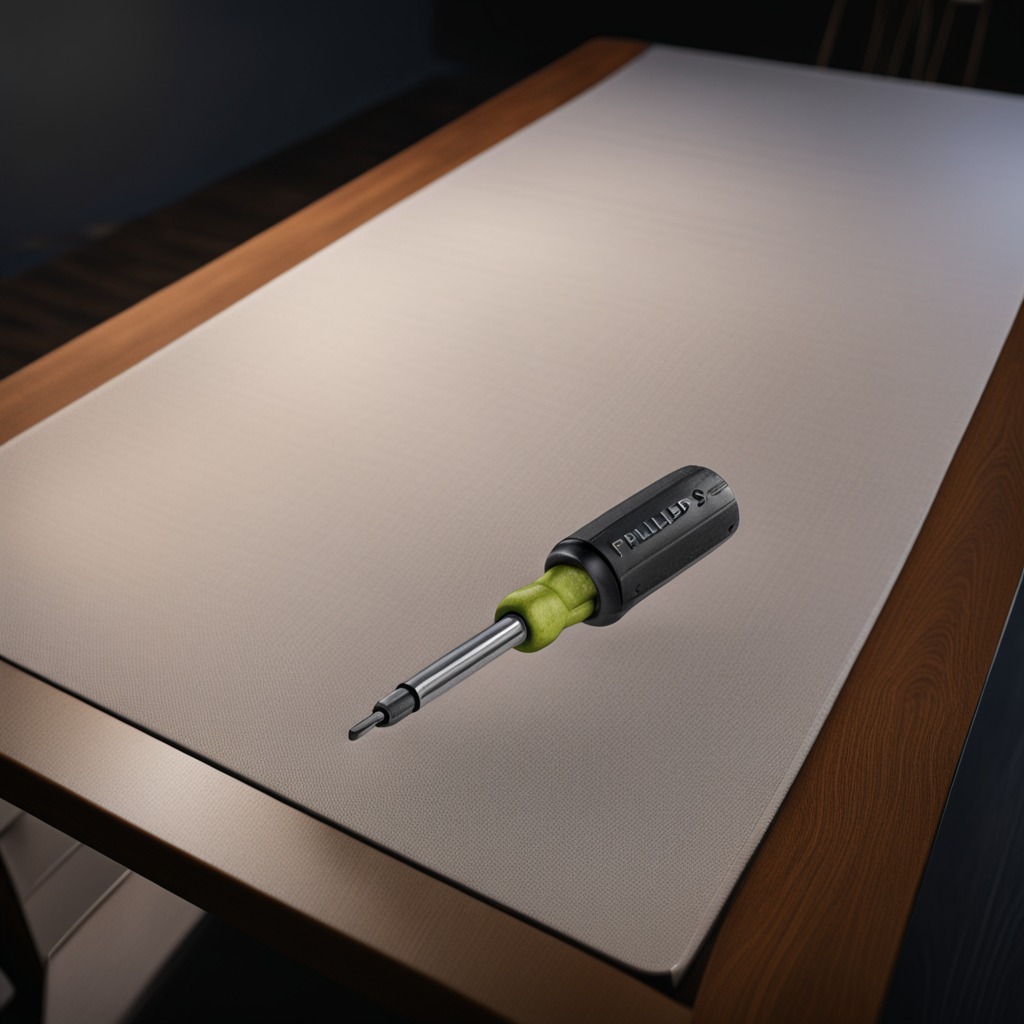
A screwdriver is lying on the wooden table.